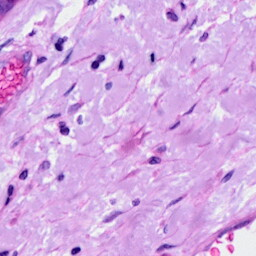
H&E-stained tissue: Ovarian